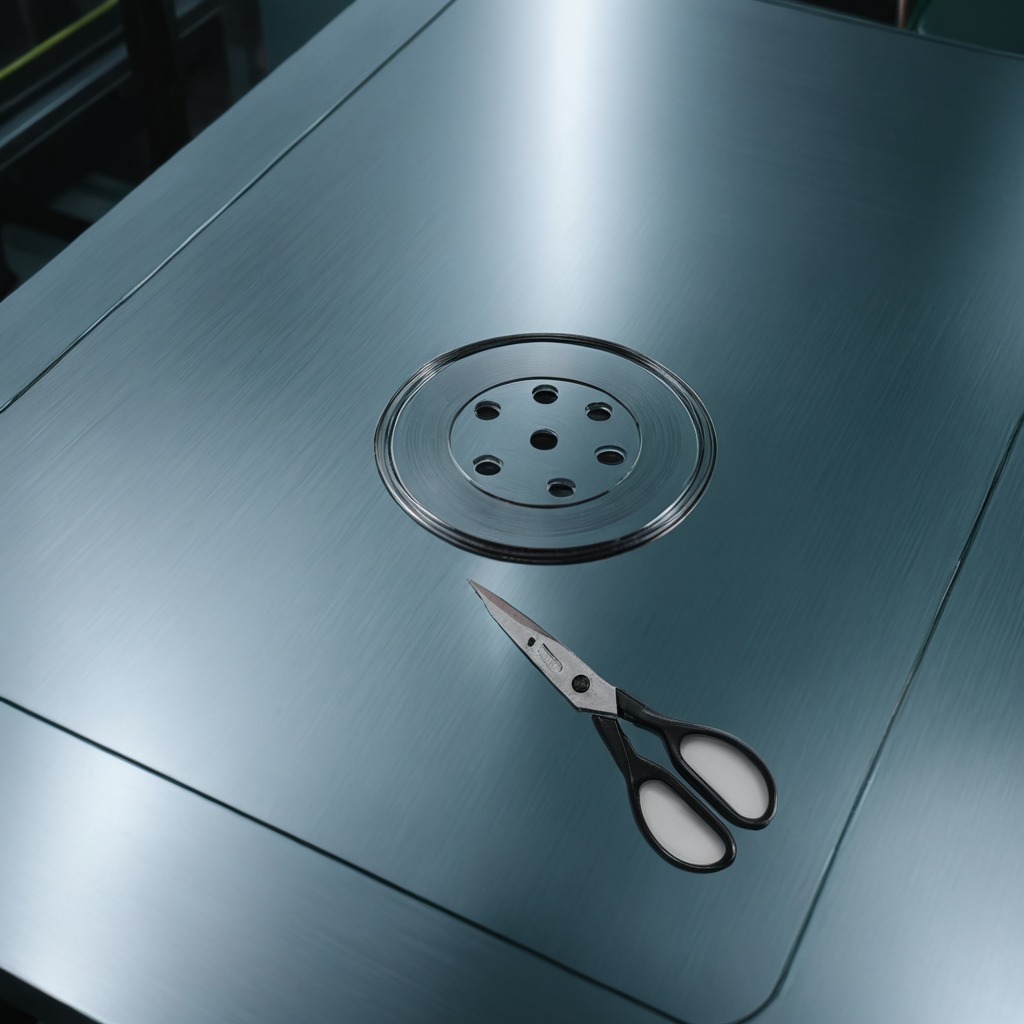
A scissor lies on the metal table in a machine shop under fluorescent lights.